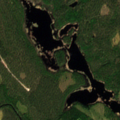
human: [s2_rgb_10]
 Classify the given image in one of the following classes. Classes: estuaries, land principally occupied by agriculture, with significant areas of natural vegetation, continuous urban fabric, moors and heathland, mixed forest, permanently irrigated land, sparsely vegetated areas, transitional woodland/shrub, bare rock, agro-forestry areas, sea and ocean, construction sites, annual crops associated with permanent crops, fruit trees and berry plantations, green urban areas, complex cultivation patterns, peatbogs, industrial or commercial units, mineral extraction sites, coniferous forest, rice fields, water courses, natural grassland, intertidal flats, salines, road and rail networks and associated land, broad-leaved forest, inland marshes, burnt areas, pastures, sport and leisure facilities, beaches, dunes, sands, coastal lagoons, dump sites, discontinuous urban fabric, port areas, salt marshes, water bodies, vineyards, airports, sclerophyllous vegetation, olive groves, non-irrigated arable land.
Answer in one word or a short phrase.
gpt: coniferous forest, mixed forest, water bodies